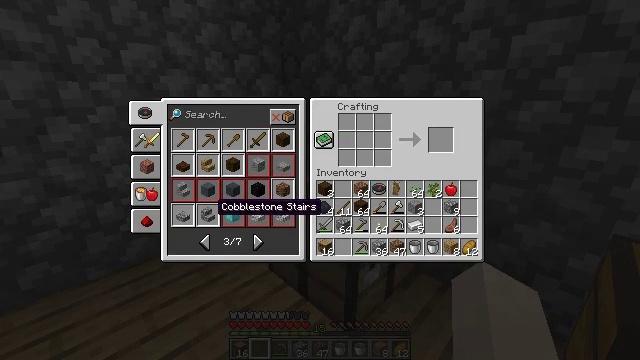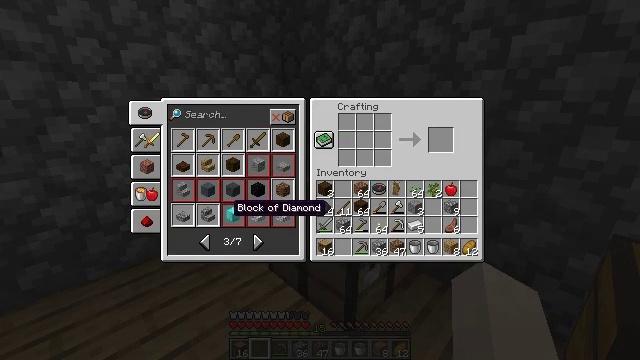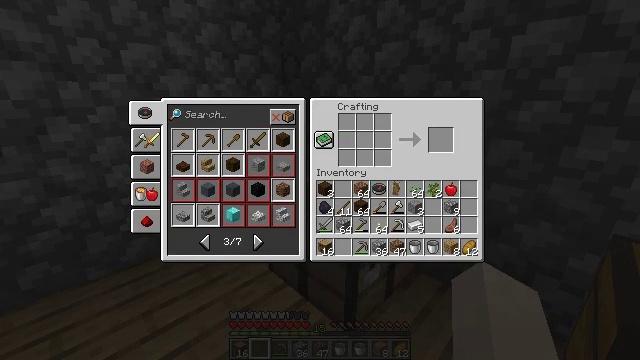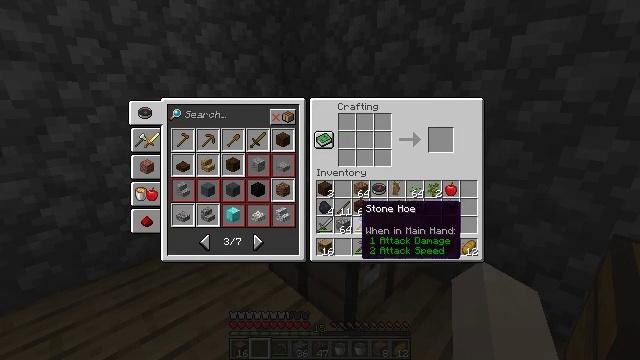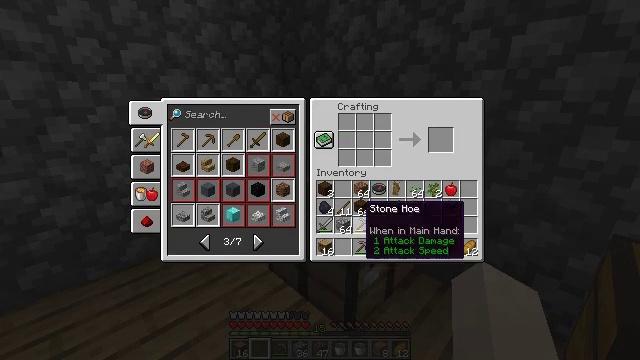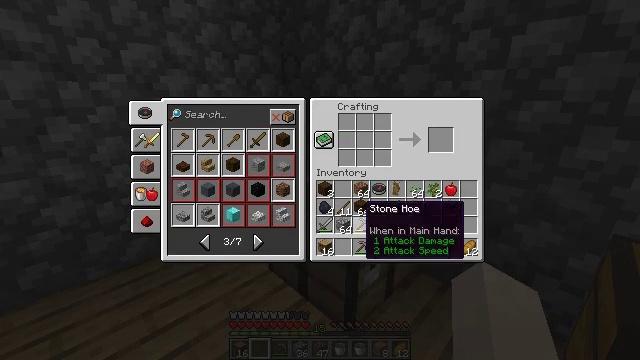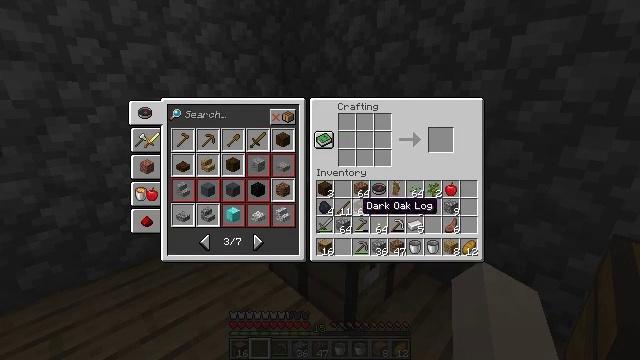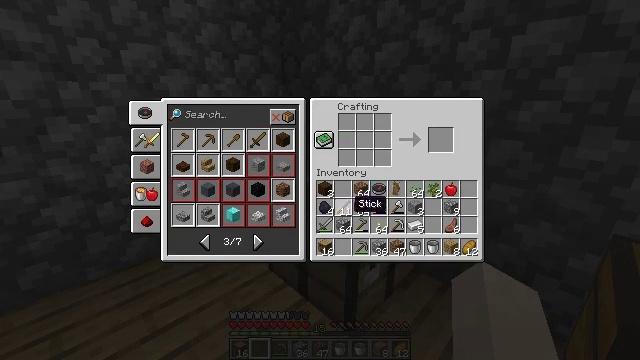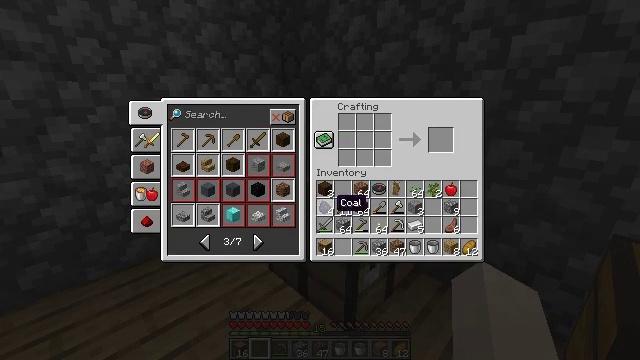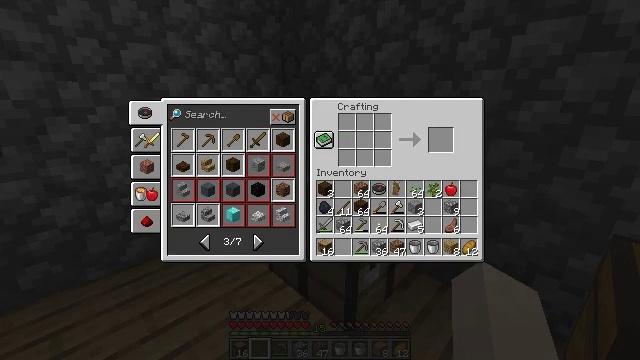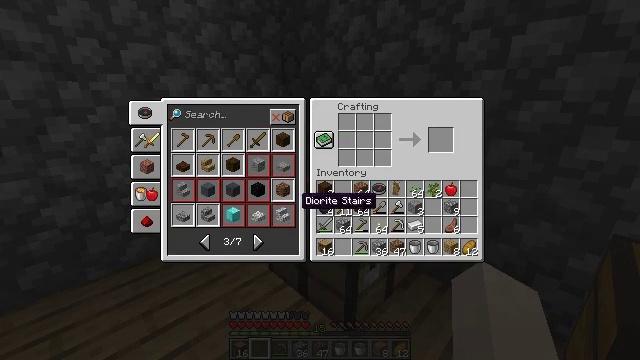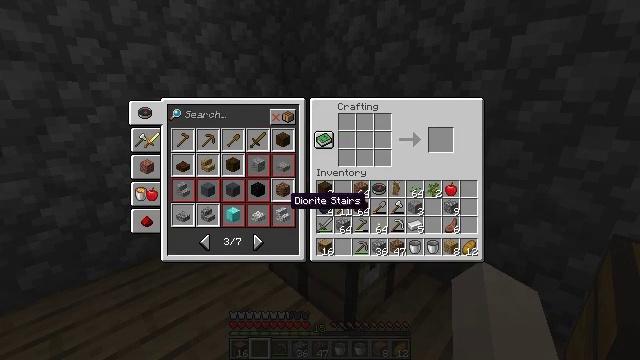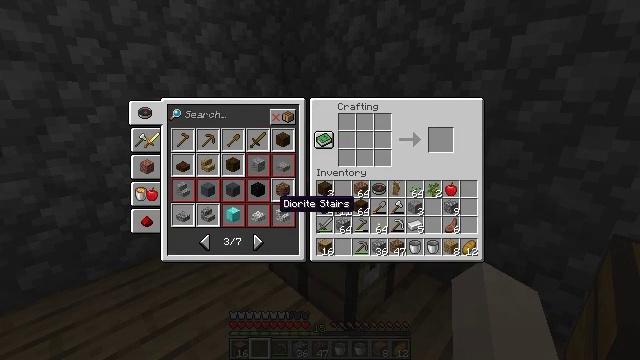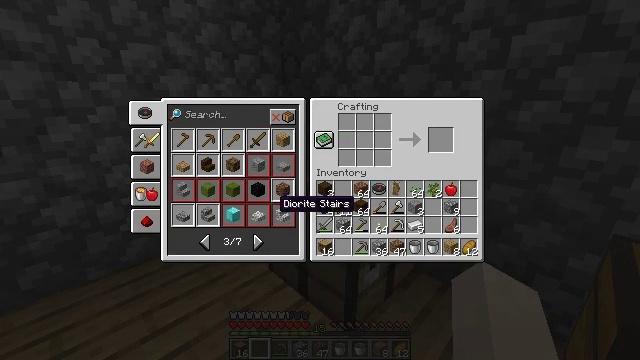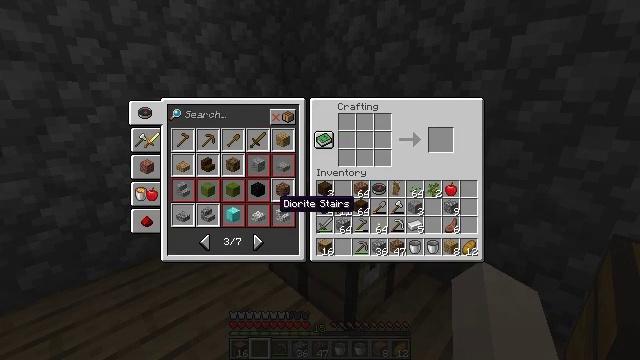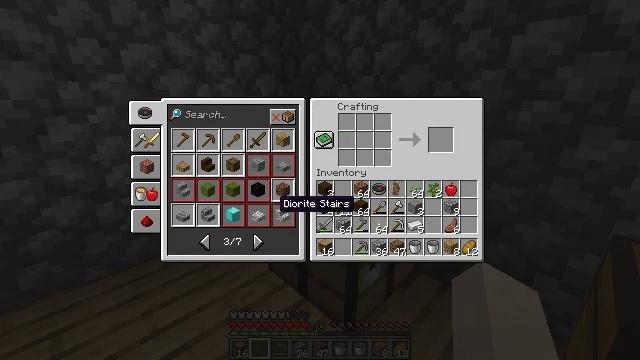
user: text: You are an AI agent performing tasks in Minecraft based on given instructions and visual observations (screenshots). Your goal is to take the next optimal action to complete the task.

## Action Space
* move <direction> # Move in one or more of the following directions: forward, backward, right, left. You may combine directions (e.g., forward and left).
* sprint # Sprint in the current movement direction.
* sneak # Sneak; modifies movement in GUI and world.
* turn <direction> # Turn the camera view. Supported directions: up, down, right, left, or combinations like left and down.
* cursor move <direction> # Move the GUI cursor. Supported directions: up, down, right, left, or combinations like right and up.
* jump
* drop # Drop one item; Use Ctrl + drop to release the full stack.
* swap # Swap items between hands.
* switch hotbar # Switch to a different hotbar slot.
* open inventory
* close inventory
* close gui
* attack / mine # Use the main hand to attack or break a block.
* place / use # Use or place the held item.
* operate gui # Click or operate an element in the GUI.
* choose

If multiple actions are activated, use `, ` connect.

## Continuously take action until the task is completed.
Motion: motion action
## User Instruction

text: Make a cobblestone wall with six cobblestone blocks.
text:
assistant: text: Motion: cursor move right
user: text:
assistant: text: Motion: cursor move right
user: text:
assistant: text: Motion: cursor move right
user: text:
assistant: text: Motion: no_op
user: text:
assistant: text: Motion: no_op
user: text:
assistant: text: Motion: no_op
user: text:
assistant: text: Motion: cursor move left
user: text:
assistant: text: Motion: cursor move left
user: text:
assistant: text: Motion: cursor move left
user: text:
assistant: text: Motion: cursor move left
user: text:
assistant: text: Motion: cursor move left
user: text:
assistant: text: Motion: cursor move left
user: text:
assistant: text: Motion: no_op
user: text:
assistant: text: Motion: no_op
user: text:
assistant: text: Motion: no_op
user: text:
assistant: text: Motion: no_op
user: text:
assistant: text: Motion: no_op
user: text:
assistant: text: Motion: no_op
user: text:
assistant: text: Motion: no_op
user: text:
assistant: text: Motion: no_op
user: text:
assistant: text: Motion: no_op
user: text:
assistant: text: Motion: no_op
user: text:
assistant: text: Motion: no_op
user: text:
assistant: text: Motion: cursor move left
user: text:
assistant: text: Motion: no_op
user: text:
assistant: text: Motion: no_op
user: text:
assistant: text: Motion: cursor move left
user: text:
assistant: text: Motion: cursor move left
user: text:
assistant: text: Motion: no_op
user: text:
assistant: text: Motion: no_op